Field crop: maize
Growth stage: 2
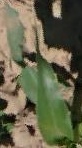
Species: maize